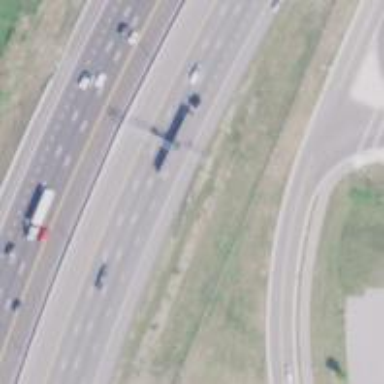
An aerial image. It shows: Motorway.